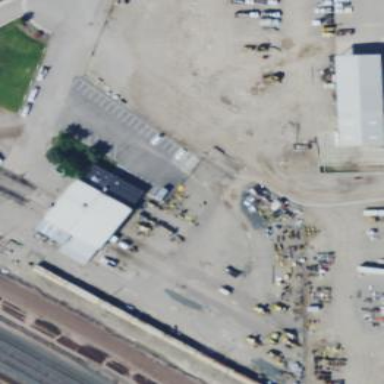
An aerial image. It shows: Parking area.